Question: Our erb view contains the following code -
'''
<h1><%=@subreddit.title.capitalize%> Posts</h1>
<%= link_to 'New Post', new_user_post_path(current_user) if current_user %>
<div id="<%= @subreddit.id %>">
<span> Total subscribers:</span>
<span class="subscriber_co![unt"><%=@subscriber_count%></span><br>
<%= link_to('Subscribe', subscribers_path,:remote => true, :class => 'subscribed ', :method => post)%>
</div>][1]
<br><br>
'''
however this throws the following error :

corresponding controller code -
'''
class PostsController < ApplicationController
before_filter :authorize
def index
end
def new
end
def show
cids = Comment.all.map { |c| c.id}
@vote_count_arr = cids.map { |cid| CommentVote.where(comment_id: cid).inject(0) {|sum,cv| sum+cv.vote_val}}
@post = Post.find(params[:id])
@comment = Comment.where(post_id: params[:id])
end
private
def post_params
params.require(:post).permit(:title, :content, :subreddit)
end
end
'''
I've excluded most of the controller code for the sake of brevity. please let me know how to resolve the error.
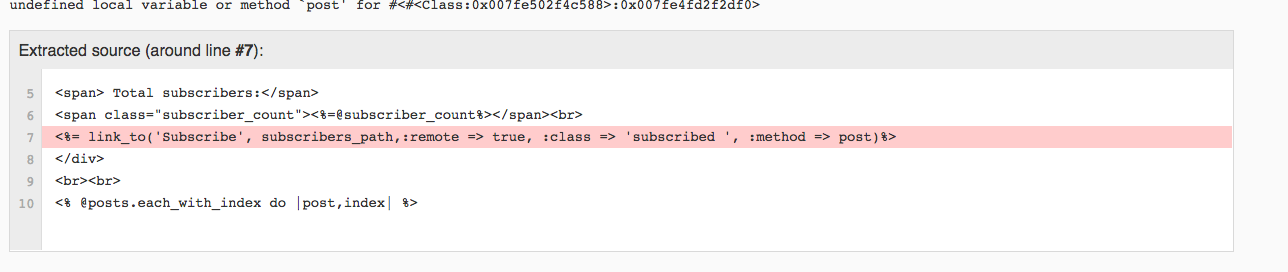
Answer: You forgot ':' before 'post', so it is searching for variable or method 'post' instead of symbol ':post':
'''
<%= link_to('Subscribe', subscribers_path,:remote => true, class: 'subscribed ', method: :post)%>
'''